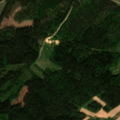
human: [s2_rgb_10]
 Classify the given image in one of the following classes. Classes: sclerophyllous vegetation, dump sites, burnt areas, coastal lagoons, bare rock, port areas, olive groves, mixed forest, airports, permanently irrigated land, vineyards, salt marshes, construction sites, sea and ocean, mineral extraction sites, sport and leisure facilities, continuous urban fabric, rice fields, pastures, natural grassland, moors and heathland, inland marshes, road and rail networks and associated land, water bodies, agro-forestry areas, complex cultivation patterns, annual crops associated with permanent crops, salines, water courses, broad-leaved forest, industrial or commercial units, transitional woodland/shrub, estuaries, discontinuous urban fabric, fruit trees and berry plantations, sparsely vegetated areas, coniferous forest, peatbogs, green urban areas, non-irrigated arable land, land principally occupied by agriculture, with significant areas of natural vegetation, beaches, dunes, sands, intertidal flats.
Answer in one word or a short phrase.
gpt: pastures, complex cultivation patterns, coniferous forest, mixed forest, transitional woodland/shrub